Field crop: tomato
Growth stage: 1
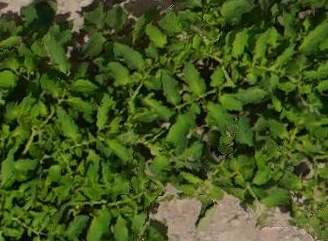
Species: tomato